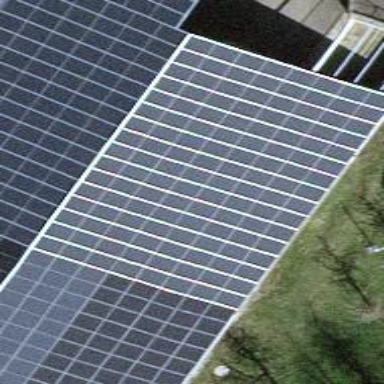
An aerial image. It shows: Solar photovoltaic panel generator.